Field crop: maize
Growth stage: 2
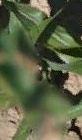
Species: maize